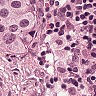
Metastatic tissue present: yes